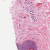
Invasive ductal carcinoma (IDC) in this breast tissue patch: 0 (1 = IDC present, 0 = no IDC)